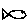
Label: fish